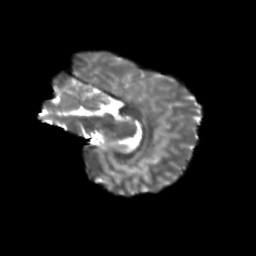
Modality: T2w
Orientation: sagittal
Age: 10
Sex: male
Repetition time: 9.5 s
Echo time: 0.089 s